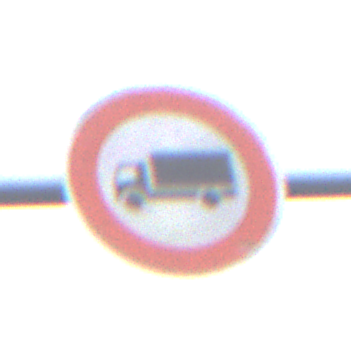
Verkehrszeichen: VerbotFuerKraftfahrzeugeUeberDreiKommaFuenfTonnen
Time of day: MorningAfternoon
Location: Outdoor (Suburban)
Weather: Overcast
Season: NotSpecified
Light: Natural